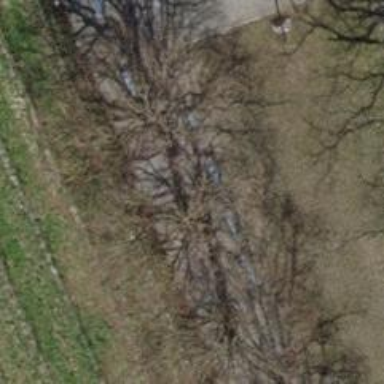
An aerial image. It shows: Bench.